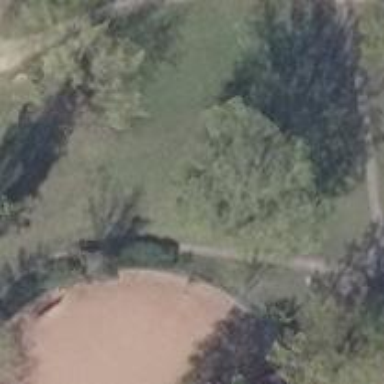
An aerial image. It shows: Deciduous broadleaved tree in park.